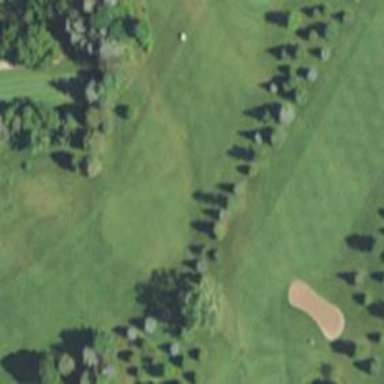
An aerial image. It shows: View of golf hole.